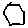
Label: hexagon